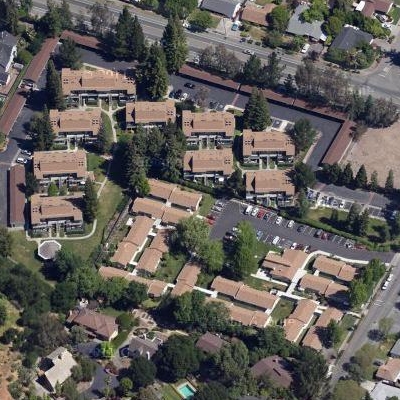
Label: fResident